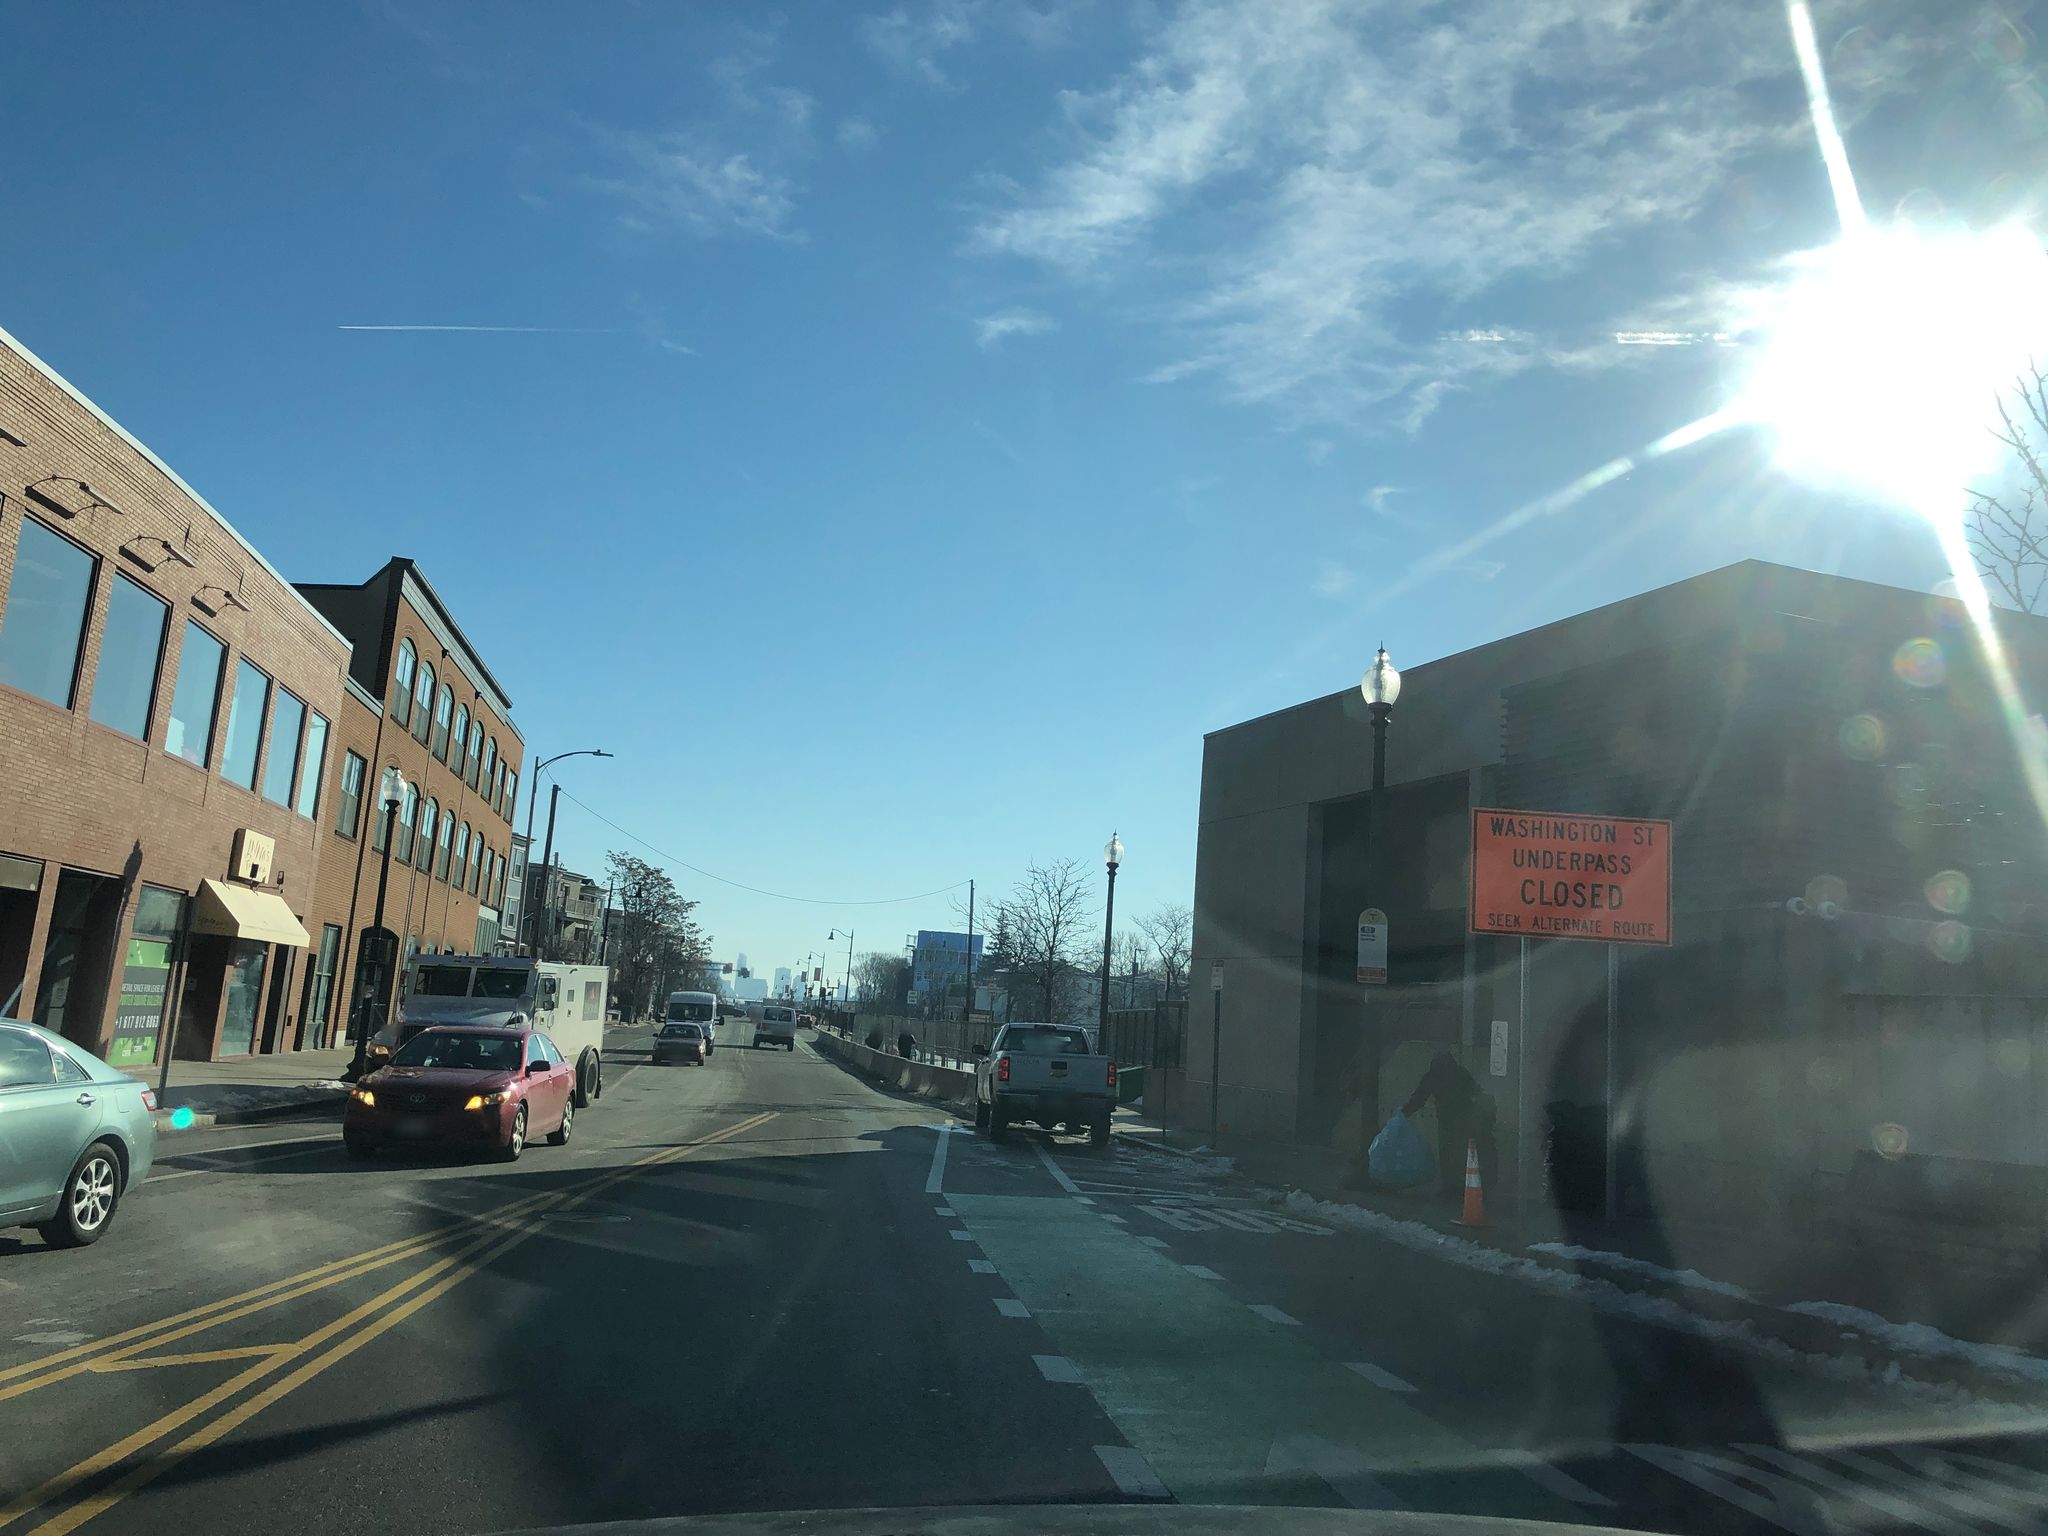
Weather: snowy
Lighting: day
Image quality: good
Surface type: driving surface
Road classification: secondary
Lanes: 2
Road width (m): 19.2
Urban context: urban centre
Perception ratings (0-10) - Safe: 3.75, Lively: 2.69, Beautiful: 5.84, Boring: 2.58, Depressing: 3.56, Wealthy: 3.65